Field crop: tomato
Growth stage: 1
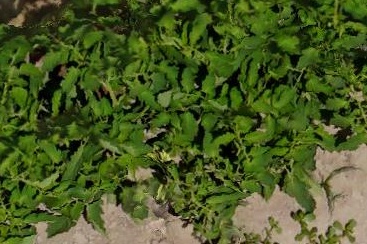
Species: tomato